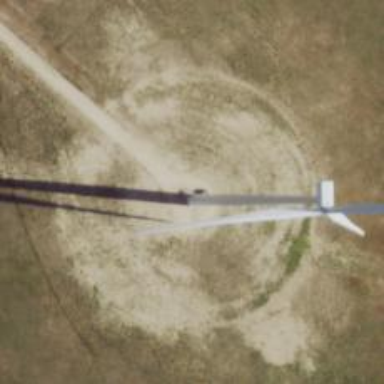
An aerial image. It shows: Wind generator powered by wind. The generator type is horizontal axis and it uses wind turbines.